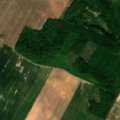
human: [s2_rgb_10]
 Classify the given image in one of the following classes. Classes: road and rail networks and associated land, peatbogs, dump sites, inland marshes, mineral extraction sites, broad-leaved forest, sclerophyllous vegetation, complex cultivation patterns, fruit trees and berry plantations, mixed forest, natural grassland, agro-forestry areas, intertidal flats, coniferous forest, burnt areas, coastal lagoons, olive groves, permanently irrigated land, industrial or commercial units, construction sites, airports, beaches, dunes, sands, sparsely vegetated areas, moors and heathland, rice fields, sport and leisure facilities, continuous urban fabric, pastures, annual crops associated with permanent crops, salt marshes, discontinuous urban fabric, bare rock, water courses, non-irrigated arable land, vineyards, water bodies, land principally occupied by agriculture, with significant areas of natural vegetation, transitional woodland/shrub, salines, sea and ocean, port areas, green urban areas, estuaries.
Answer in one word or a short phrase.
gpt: non-irrigated arable land, broad-leaved forest